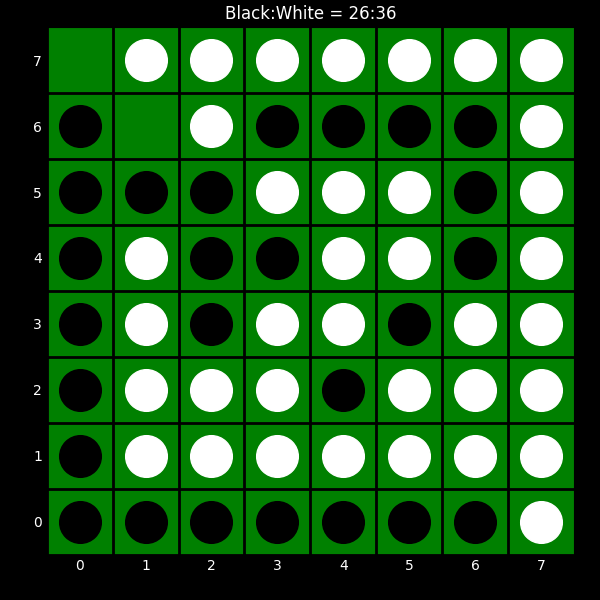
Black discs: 26
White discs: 36